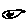
Label: bird